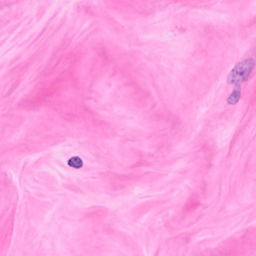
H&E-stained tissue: Breast